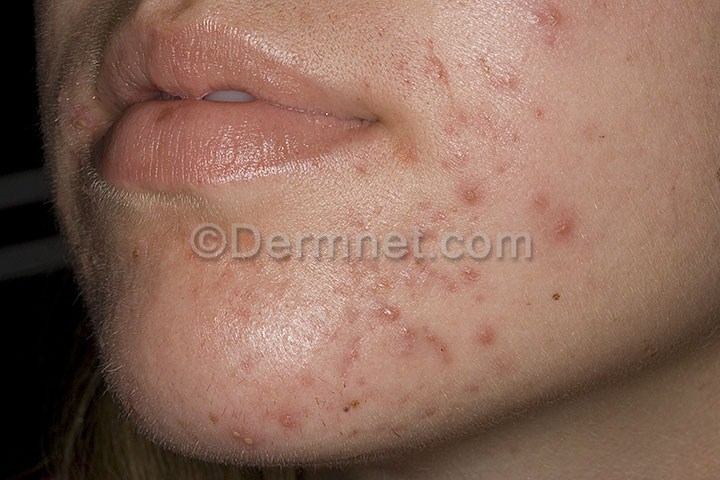
Disease: Acne and Rosacea Photos